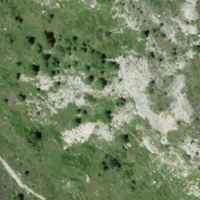
EUNIS habitat code: 31
Species observed at this site:
Turdus torquatus